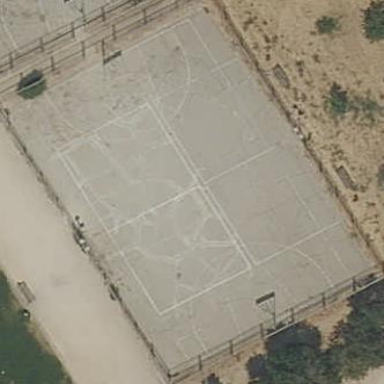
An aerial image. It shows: Concrete basketball court in pitch area.